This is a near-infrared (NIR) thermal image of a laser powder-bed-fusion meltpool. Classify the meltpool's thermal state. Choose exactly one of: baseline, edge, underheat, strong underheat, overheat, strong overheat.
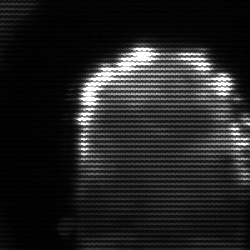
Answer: baseline